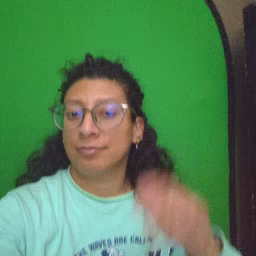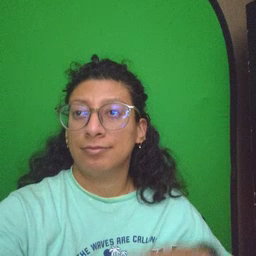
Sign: hear